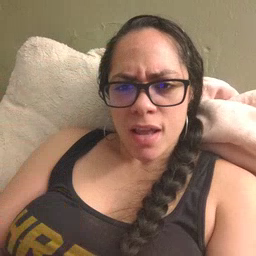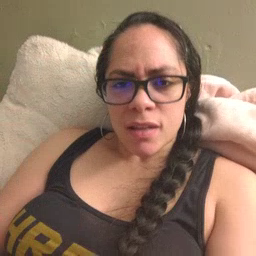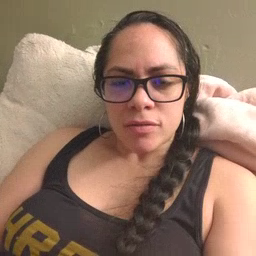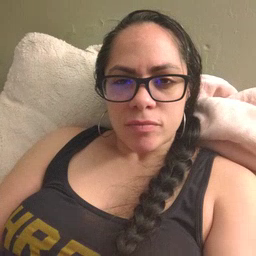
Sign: why